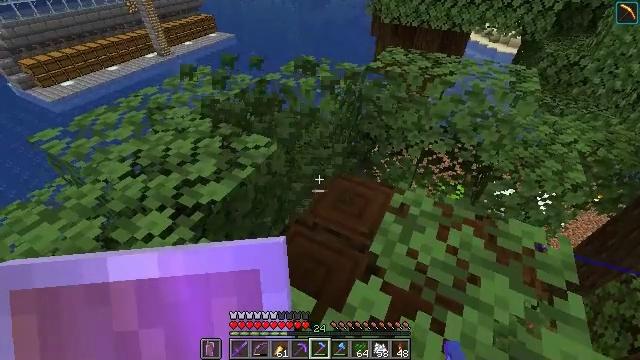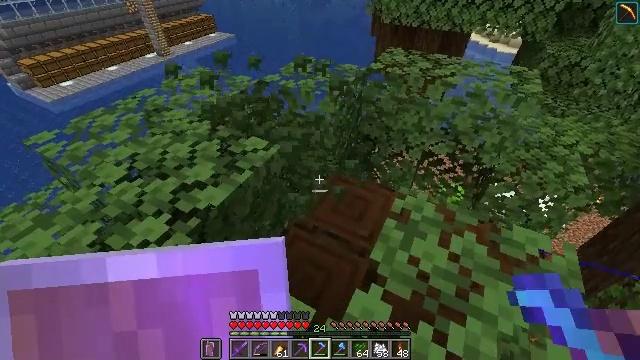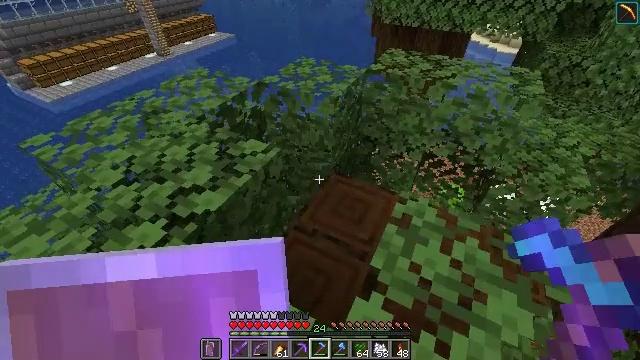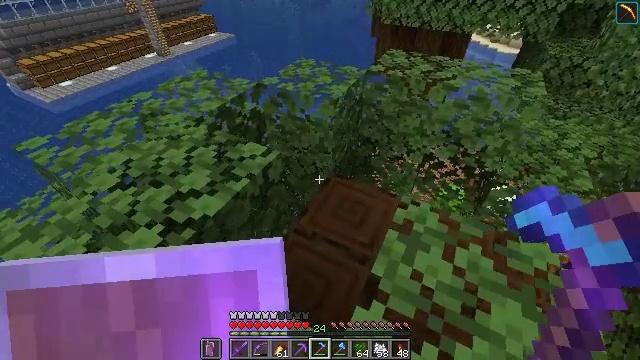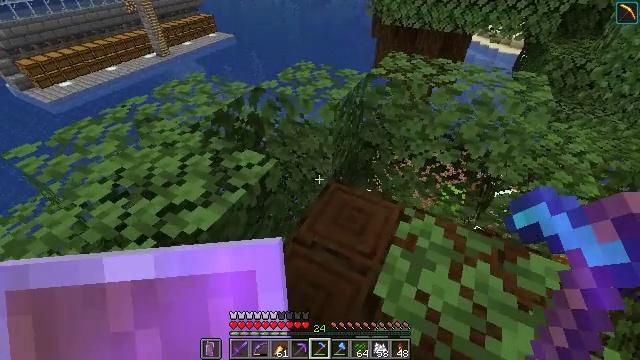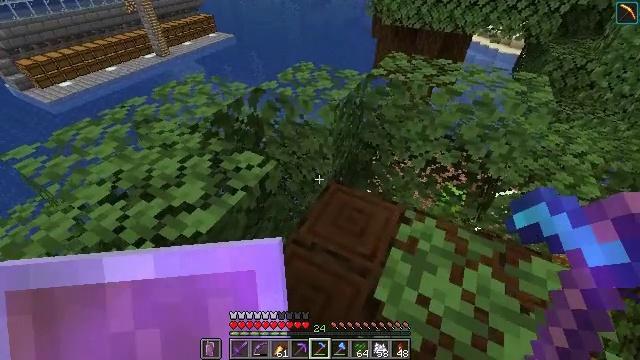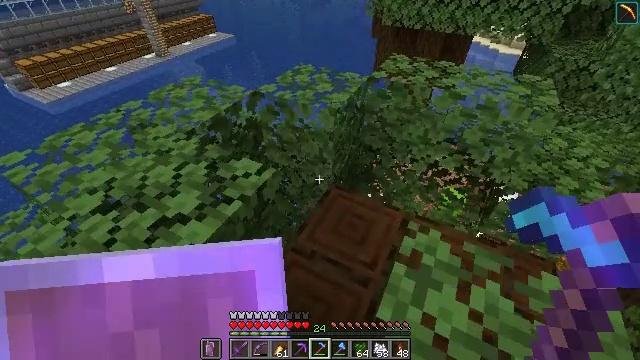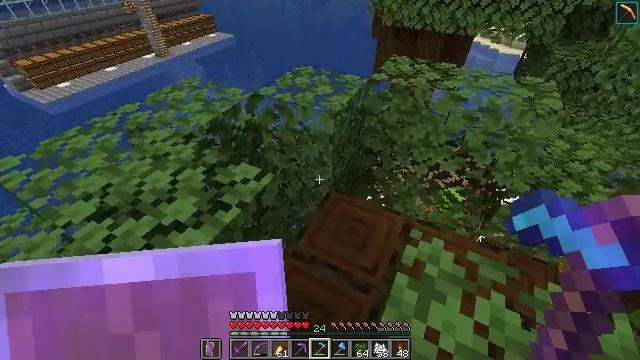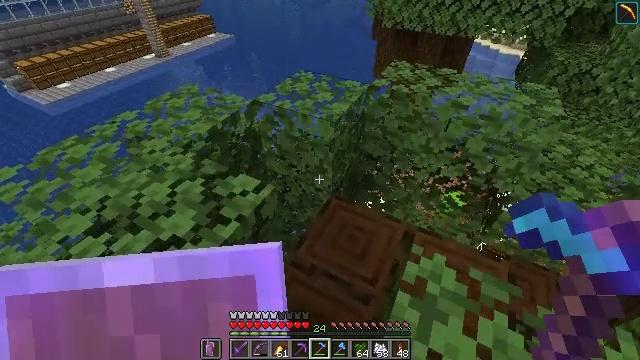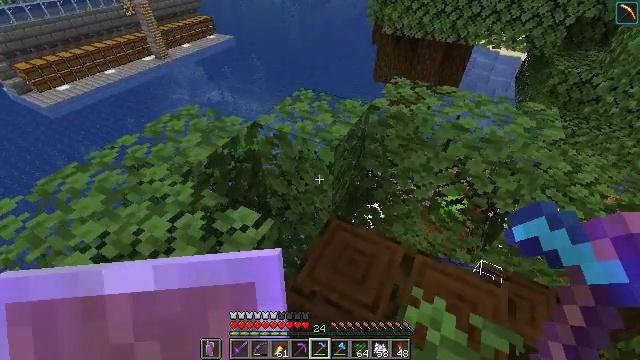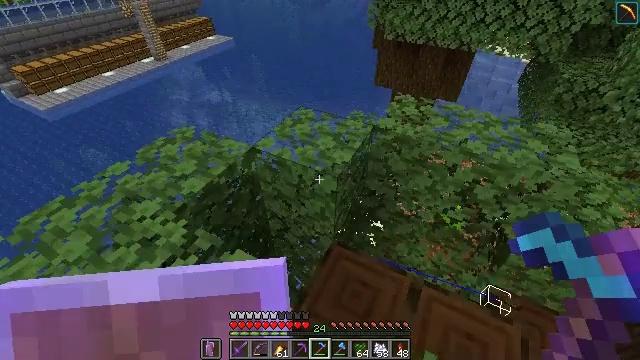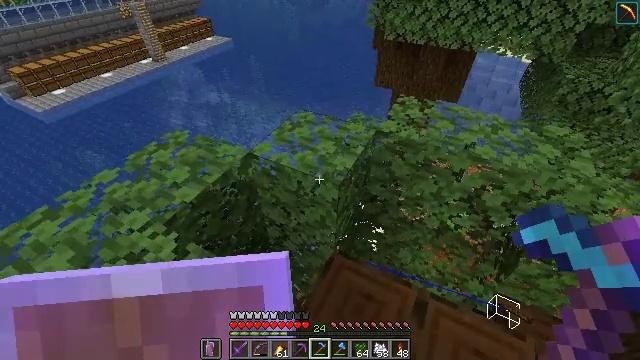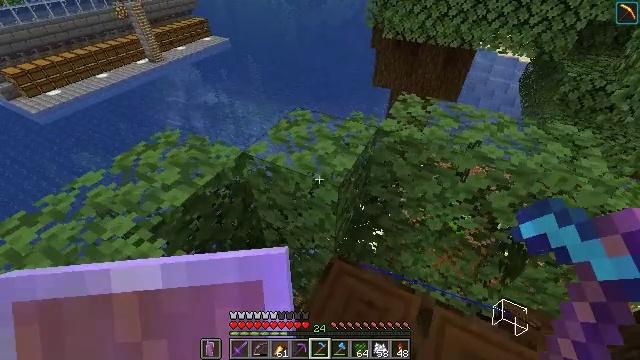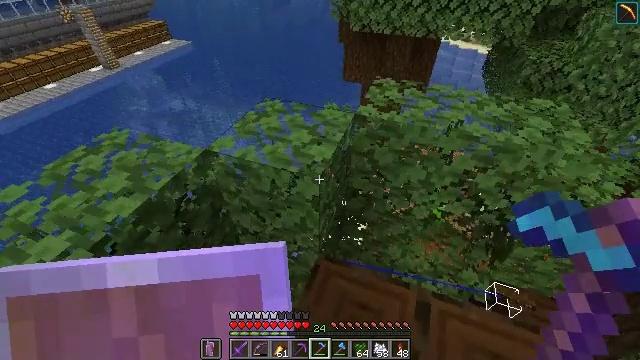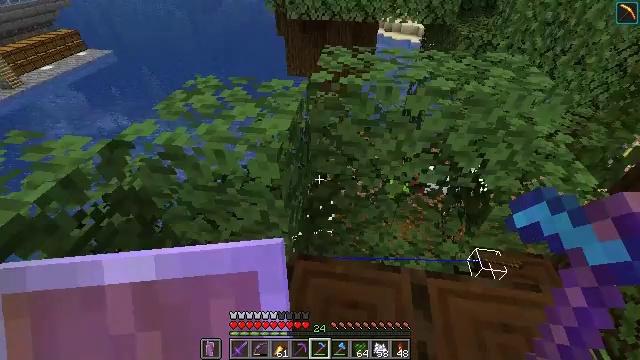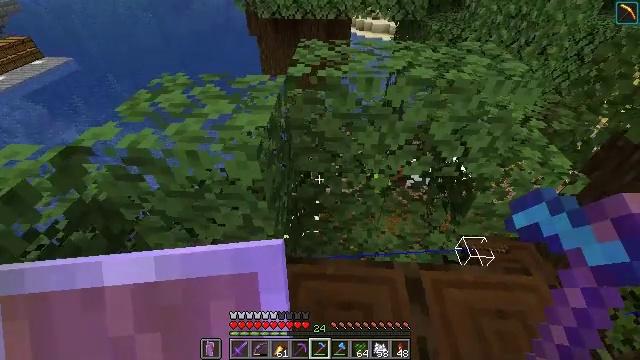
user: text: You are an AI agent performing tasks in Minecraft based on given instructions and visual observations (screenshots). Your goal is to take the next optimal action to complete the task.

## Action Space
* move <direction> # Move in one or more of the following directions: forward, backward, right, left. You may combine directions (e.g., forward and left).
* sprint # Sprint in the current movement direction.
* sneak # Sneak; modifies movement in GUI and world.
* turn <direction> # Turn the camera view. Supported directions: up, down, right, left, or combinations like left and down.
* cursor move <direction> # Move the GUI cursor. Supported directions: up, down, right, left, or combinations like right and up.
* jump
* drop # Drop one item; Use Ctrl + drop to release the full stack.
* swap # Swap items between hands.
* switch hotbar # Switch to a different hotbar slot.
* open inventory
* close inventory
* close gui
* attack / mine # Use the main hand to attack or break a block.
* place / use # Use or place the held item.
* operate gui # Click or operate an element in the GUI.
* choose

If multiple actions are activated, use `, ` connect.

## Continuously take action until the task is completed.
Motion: motion action
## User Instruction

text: Mine dark oak leaves from the tree.
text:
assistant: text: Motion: move forward, sneak
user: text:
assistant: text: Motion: move forward, sneak
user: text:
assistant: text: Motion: move forward, sneak
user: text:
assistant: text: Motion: move forward, sneak
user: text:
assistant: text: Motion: move forward, sneak
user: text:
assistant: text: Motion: move forward, sneak
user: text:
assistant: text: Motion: move forward
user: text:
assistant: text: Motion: move forward
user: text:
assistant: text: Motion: move forward
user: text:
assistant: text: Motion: move forward
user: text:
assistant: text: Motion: move forward
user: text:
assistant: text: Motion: move forward
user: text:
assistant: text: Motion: move forward, turn right
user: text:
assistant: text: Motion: move forward, turn right
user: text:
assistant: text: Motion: move forward, turn right
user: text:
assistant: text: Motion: turn right
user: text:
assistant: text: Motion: no_op
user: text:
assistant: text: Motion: no_op
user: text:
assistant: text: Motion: attack / mine
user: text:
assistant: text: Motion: attack / mine
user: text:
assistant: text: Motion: turn right, attack / mine
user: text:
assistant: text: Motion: turn right and down, attack / mine
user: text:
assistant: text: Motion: turn right and down, attack / mine
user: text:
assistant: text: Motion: turn right and down, attack / mine
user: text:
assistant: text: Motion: attack / mine
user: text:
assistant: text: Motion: turn left and down, attack / mine
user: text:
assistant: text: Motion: turn left and down, attack / mine
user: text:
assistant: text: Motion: turn left and down, attack / mine
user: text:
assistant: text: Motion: attack / mine
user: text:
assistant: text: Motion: attack / mine